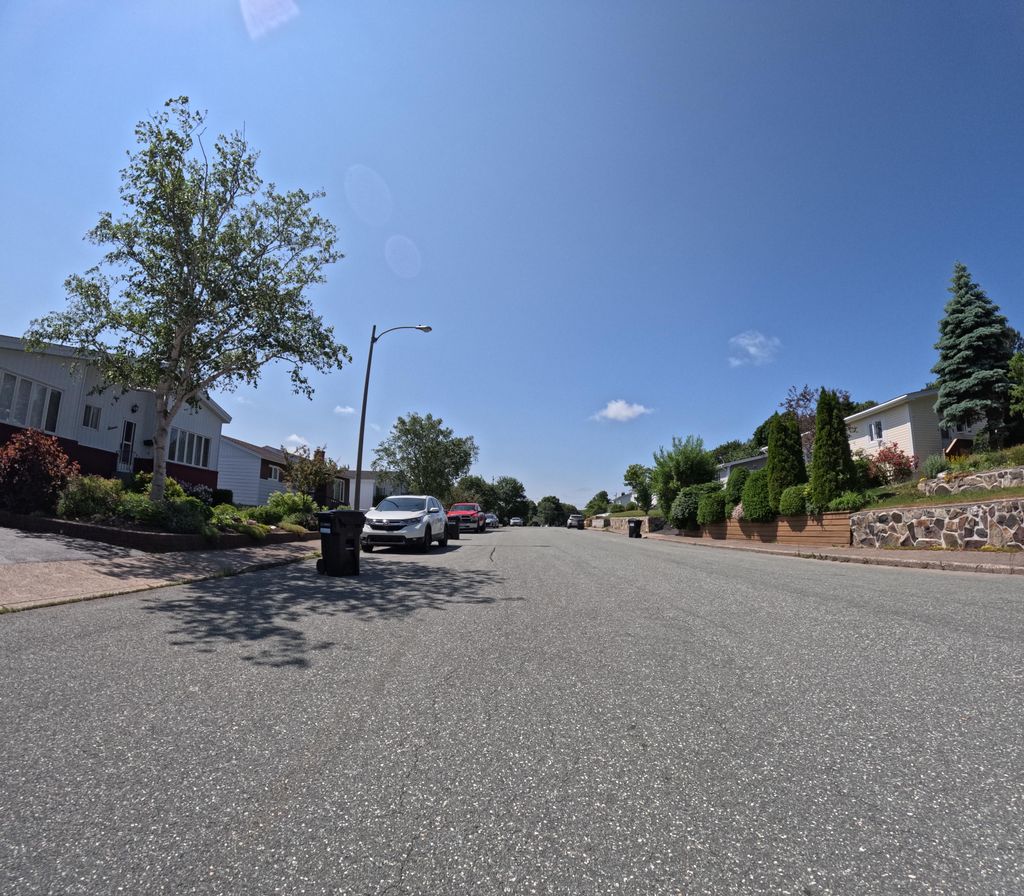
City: st_johns